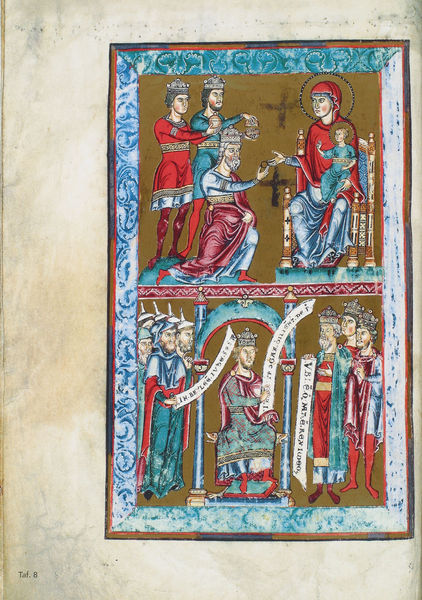
Titel: Das Brandenburger Evangelistar
Institution: Brandenburg, Domarchiv
Schlagwörter: gemälde, teppich, bild, gold, sessel, kind, schrift, bogen, farbe, könig, thron, buch, kreuz, seite, illustration, text, knien, ritter, heiligenschein, christus, jesus, mittelalter, schriftrolle, könige, heilige, anbeten, maria, anbetung, miniatur, kronen, latein, coloriert, juden, minne, blattgold, köig, chen, kreuzh, thron#